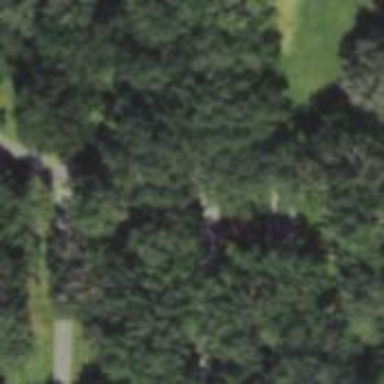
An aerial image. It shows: Asphalt road within cemetery designated as service road.